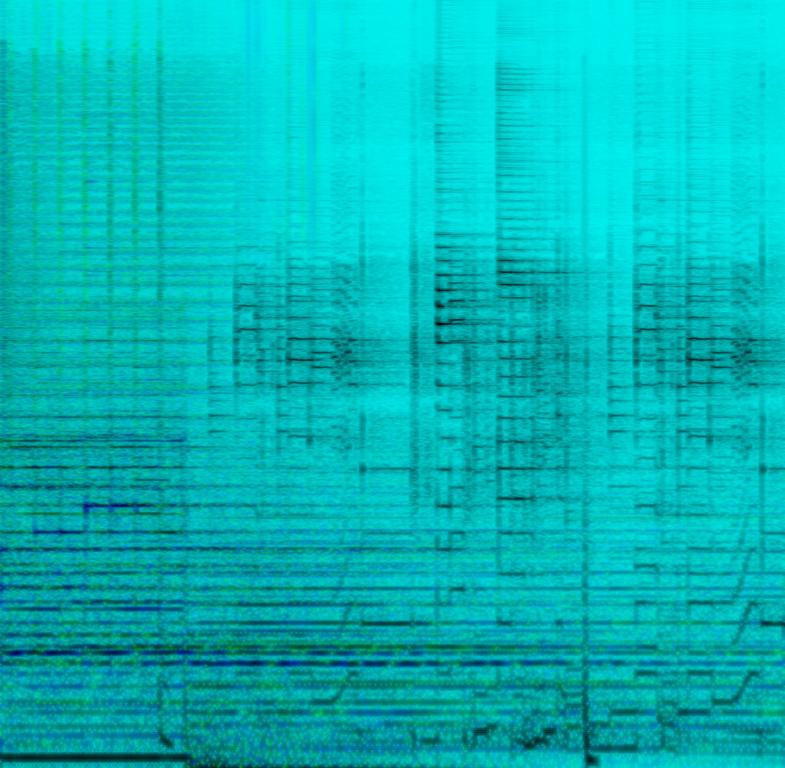
This is an instrumental progressive/math rock piece. The electric guitar is playing a complex solo with rapid procession of notes using the tapping technique. There is a reverberating piano sample in the background. The atmosphere is trippy. This piece can be used in the soundtrack of a video game that takes place in outer space.